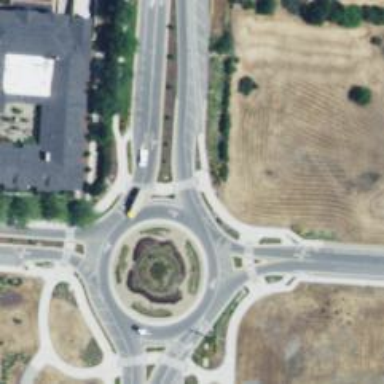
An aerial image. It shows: Secondary road around roundabout.